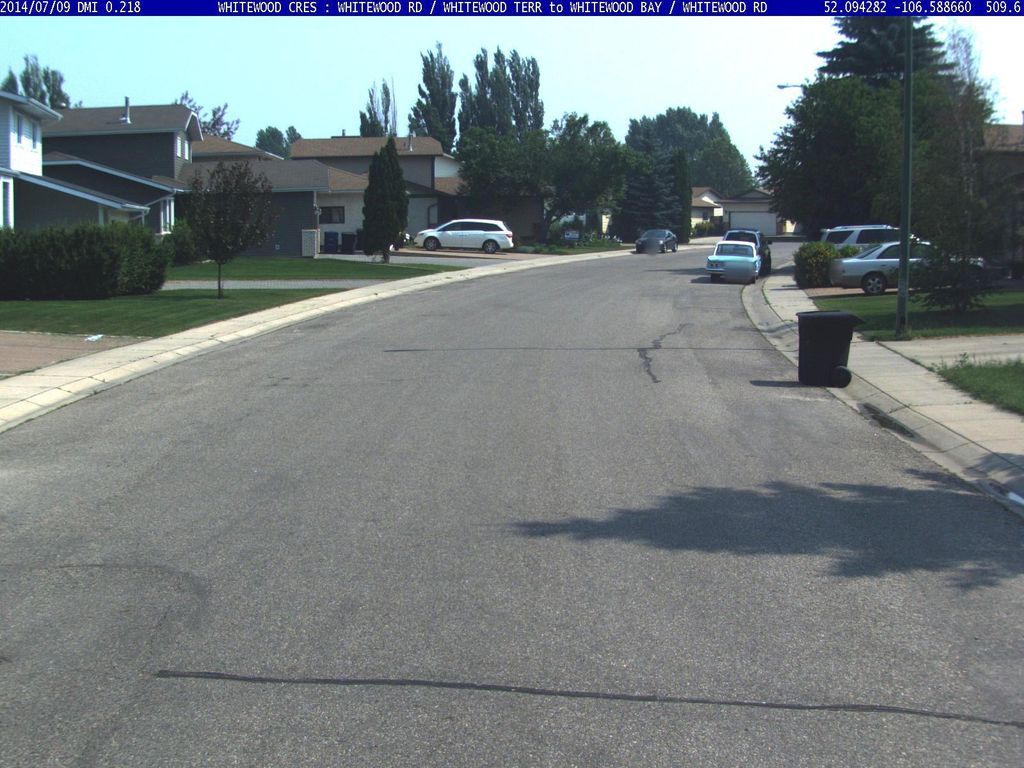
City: saskatoon